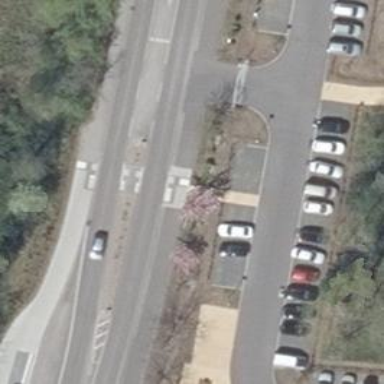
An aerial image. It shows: Unmarked crossing with pedestrian island.